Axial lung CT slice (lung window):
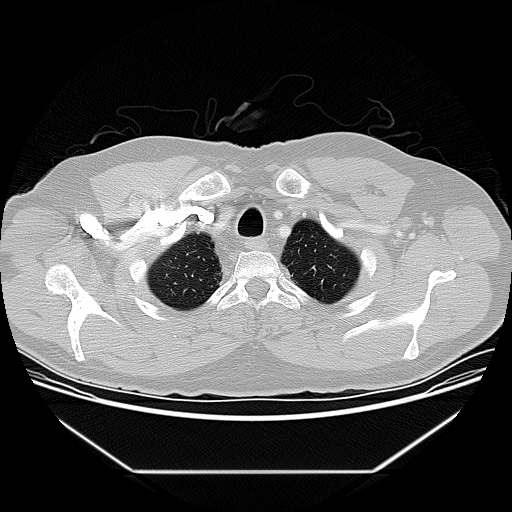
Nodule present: no